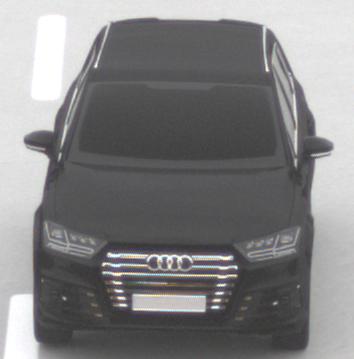
Make: Audi
Model: SQ7
Detailed model: -
Model produced from: 2016
Model produced until: 2018
Doors: 5
Color: black
Road condition: dry road
Daytime: midday
Contrast: low contrast